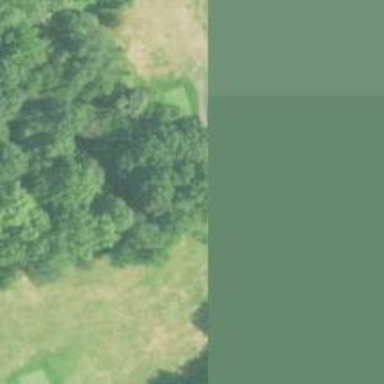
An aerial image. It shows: Path for both road and golf.